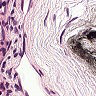
Metastatic tissue present: no